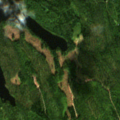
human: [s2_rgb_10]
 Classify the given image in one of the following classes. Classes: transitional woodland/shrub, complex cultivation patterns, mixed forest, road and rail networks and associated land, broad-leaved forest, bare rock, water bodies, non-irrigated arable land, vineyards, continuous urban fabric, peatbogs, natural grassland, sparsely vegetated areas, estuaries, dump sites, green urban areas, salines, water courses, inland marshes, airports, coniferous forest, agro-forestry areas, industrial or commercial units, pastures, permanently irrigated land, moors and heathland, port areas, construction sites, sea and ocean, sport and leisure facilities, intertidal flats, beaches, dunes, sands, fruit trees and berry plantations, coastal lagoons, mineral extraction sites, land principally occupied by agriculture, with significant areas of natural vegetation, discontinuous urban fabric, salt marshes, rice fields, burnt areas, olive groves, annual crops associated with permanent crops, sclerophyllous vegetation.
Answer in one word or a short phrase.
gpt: coniferous forest, mixed forest, water bodies